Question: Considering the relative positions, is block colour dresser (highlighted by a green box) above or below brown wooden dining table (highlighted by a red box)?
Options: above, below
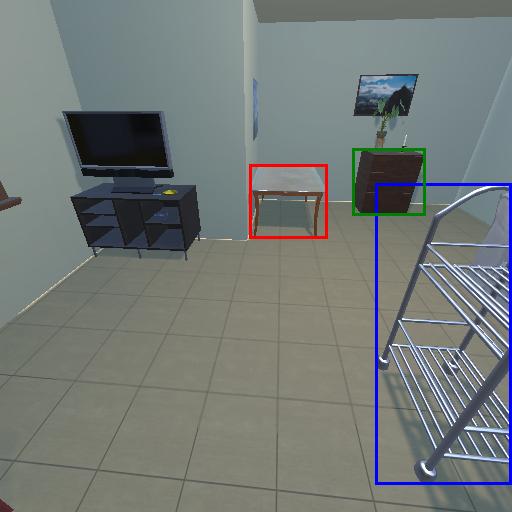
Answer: above